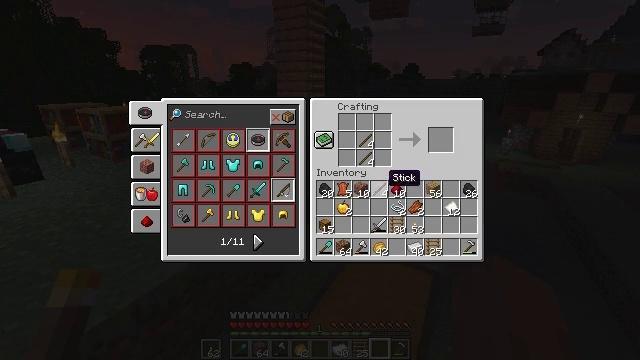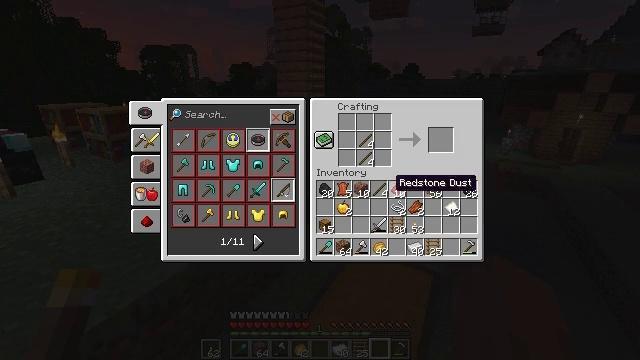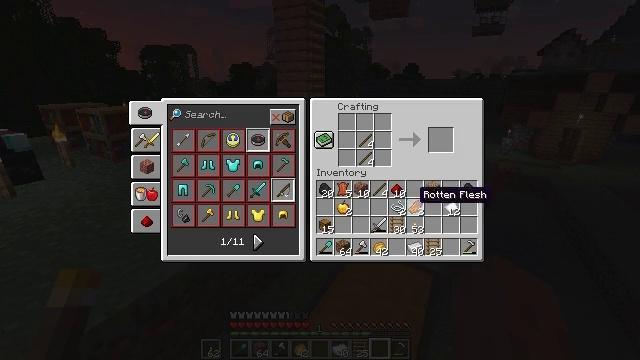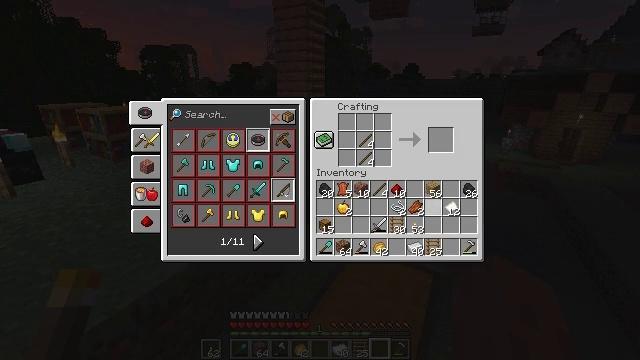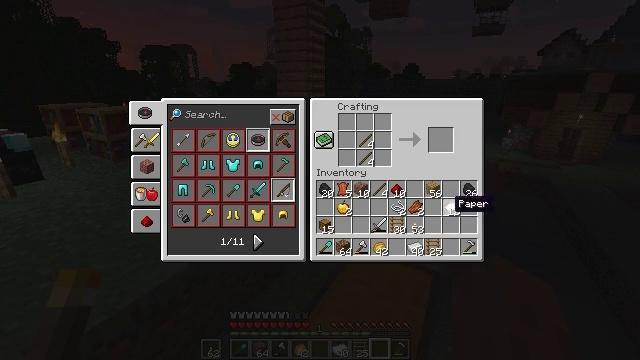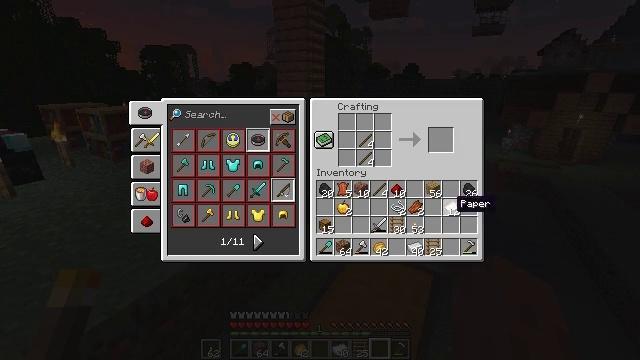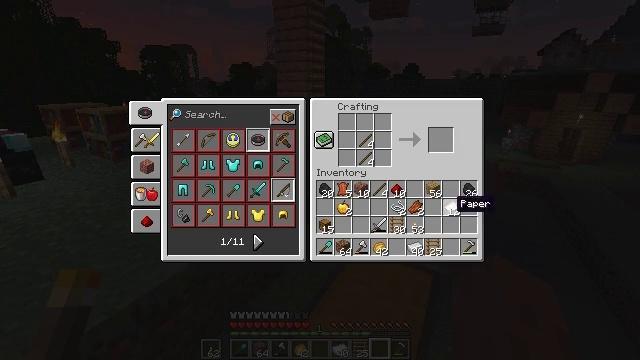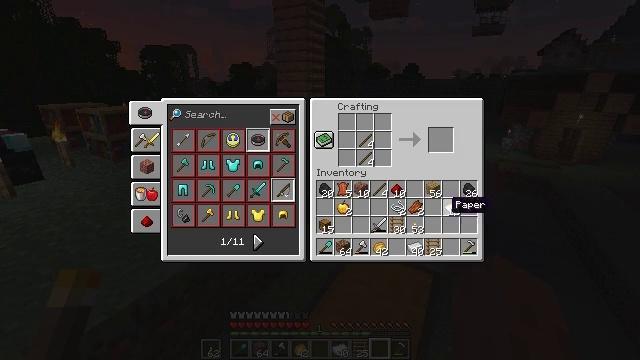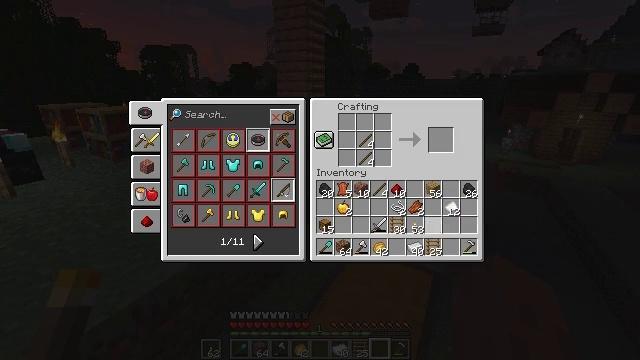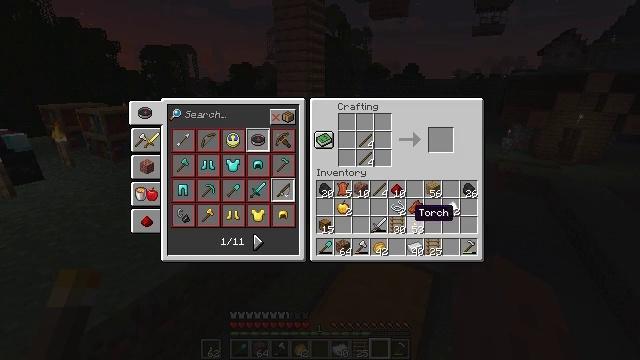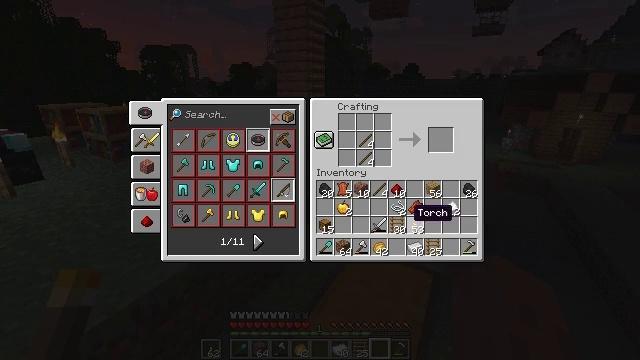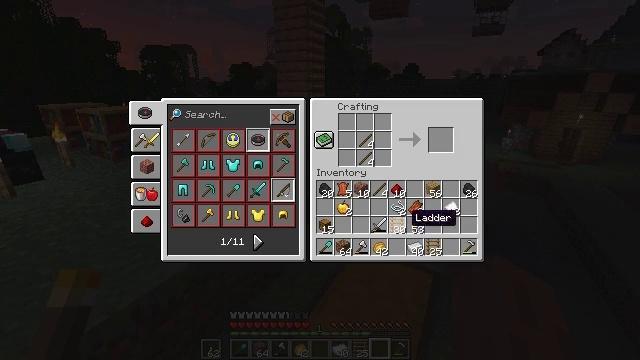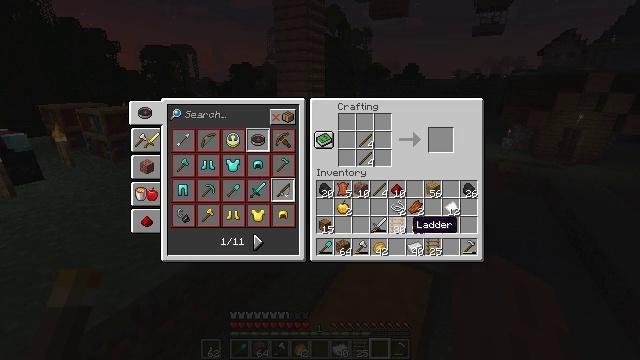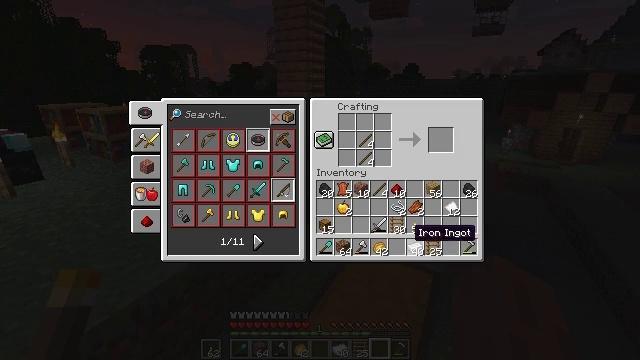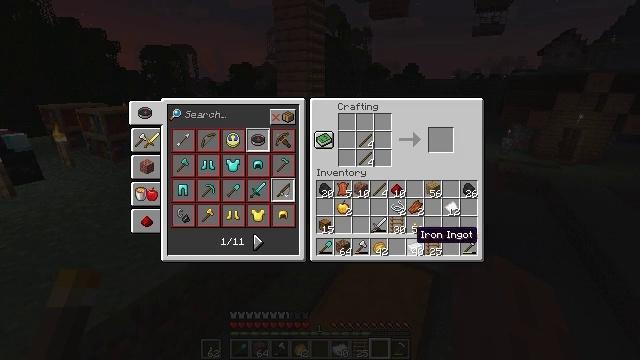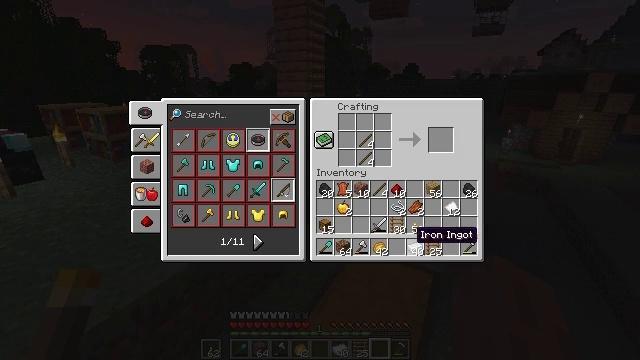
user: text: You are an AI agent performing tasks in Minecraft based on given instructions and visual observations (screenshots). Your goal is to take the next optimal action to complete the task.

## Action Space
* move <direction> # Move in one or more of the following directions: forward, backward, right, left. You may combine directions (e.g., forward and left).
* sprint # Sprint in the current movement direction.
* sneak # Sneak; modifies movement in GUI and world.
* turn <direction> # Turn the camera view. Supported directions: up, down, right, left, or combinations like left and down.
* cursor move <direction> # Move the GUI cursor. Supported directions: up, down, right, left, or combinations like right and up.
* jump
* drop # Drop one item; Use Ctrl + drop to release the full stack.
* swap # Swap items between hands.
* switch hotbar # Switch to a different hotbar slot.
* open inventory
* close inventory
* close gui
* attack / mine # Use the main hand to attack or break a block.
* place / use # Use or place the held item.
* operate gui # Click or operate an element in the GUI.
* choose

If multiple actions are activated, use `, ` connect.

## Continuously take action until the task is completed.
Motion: motion action
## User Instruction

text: Make an iron pickaxe on the crafting table.
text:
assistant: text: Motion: cursor move right
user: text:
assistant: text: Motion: cursor move right and down
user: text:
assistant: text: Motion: cursor move right
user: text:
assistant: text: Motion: cursor move right
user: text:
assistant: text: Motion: no_op
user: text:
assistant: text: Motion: no_op
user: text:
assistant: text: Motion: no_op
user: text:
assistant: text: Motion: cursor move left
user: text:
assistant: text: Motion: cursor move left
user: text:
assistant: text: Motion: no_op
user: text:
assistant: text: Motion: no_op
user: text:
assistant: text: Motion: cursor move down
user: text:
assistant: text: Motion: cursor move down
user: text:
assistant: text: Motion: no_op
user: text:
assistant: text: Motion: no_op
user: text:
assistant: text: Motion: no_op
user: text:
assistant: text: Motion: no_op
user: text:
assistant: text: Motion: no_op
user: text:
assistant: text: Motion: operate gui
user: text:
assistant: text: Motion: operate gui
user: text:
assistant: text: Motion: cursor move up
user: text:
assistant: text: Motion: cursor move left and up
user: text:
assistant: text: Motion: cursor move left and up
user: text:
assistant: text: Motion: no_op
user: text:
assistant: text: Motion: no_op
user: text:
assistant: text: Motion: cursor move left
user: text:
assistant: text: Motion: cursor move left
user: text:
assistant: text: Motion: cursor move left
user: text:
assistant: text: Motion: no_op
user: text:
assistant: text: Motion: no_op